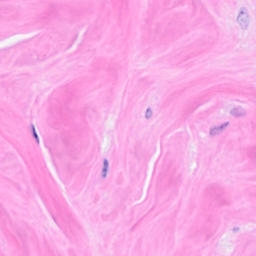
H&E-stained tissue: Breast